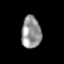
Tissue: prostate
Cell type: B cells
Senescence score: 0.7888
Nuclear area (px): 613
Mean DAPI intensity: 149.935